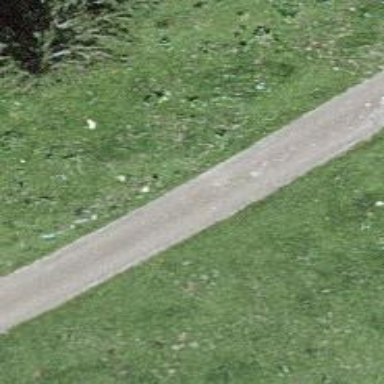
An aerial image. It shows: Unclassified road.